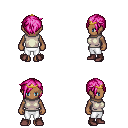
a pixel art fantasy rpg character, female body template, human, dark skin, white sleeveless shirt, white pants, pink pixie cut hairstyle, gold tiara, maroon shoes, four views (front, back, left, right), 2x2 character sprite sheet, small pixel art, hard edges, no anti-aliasing